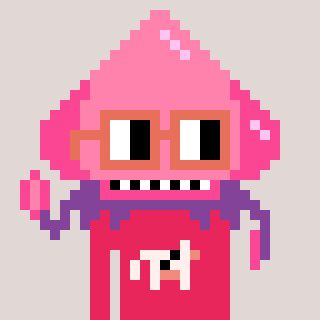
a pixel art character with square orange glasses, a squid-shaped head and a redpinkish-colored body on a warm background